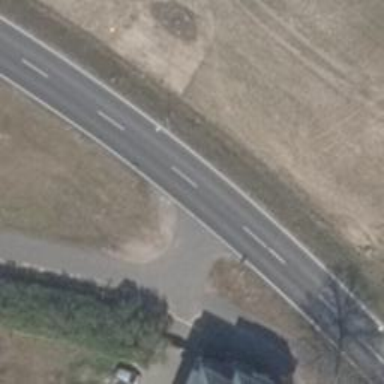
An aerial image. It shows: Primary road with asphalt surface.